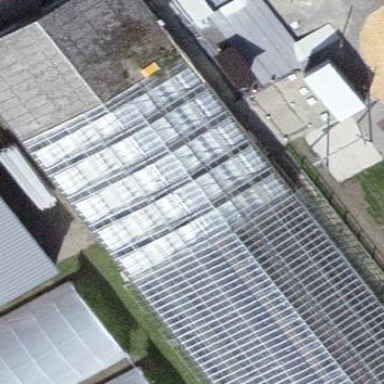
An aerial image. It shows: Greenhouse.